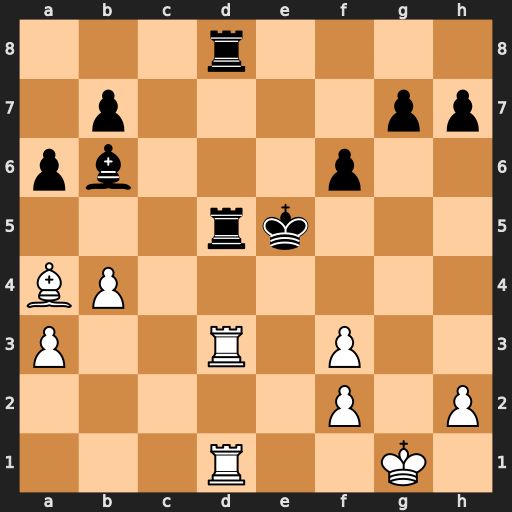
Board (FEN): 3r4/1p4pp/pb3p2/3rk3/BP6/P2R1P2/5P1P/3R2K1
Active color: w
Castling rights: -
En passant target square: -
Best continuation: f4+ Kxf4 Rxd5 Rxd5 Rxd5